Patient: sex M, age 61
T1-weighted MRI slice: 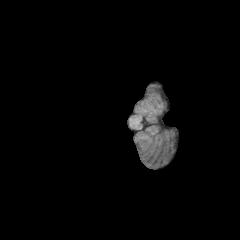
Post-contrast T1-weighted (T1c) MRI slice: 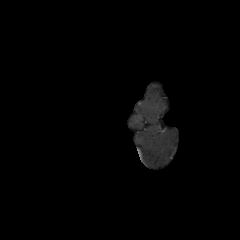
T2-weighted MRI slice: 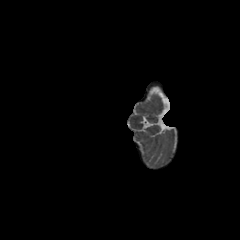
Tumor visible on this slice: no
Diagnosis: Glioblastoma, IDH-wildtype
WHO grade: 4